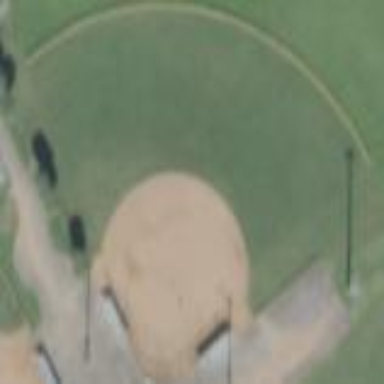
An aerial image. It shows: Baseball pitch for leisure land activities.